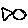
Label: fish